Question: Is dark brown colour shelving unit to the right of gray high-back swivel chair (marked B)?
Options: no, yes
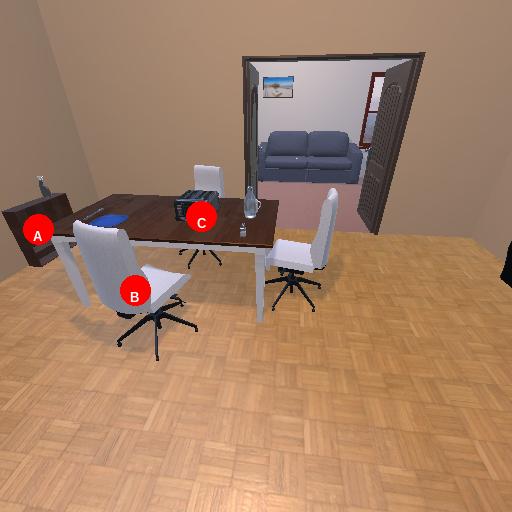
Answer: no